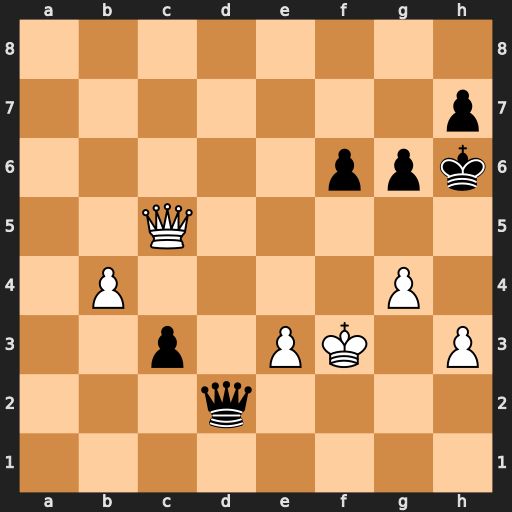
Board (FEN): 8/7p/5ppk/2Q5/1P4P1/2p1PK1P/3q4/8
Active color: w
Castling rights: -
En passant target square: -
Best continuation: Qf8+ Kg5 h4+ Kxh4 Qh6#